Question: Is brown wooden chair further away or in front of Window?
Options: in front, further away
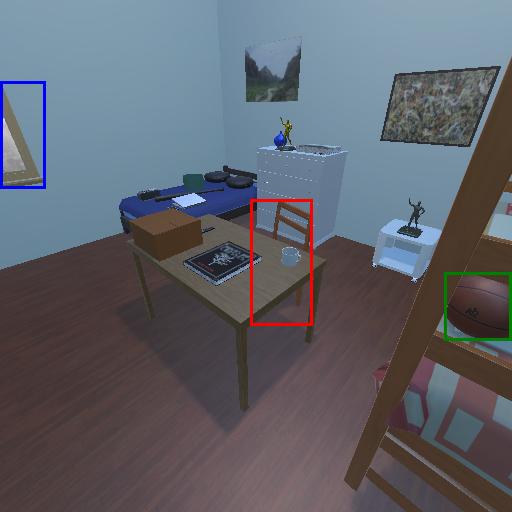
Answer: in front